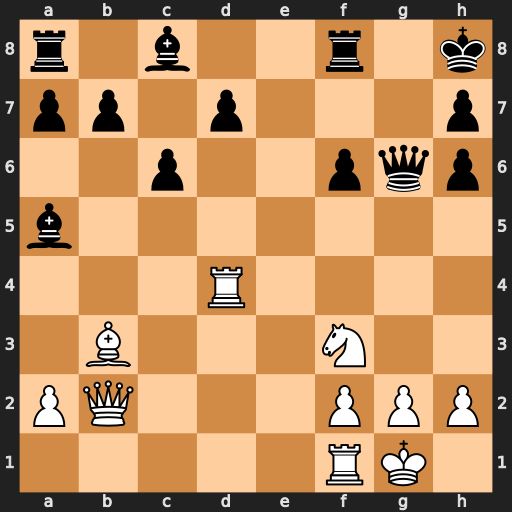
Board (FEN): r1b2r1k/pp1p3p/2p2pqp/b7/3R4/1B3N2/PQ3PPP/5RK1
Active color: w
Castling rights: -
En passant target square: -
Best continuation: Qa3 d6 Qxa5